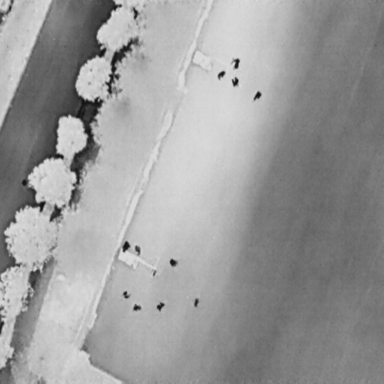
There are 11 People in the infrared image.